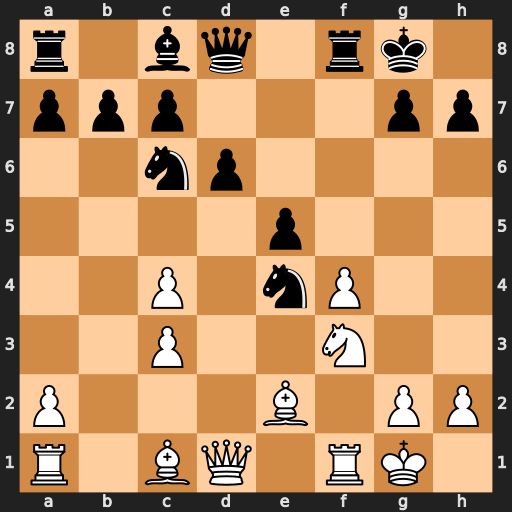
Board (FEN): r1bq1rk1/ppp3pp/2np4/4p3/2P1nP2/2P2N2/P3B1PP/R1BQ1RK1
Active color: w
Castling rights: -
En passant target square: -
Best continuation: Qd5+ Kh8 Qxe4